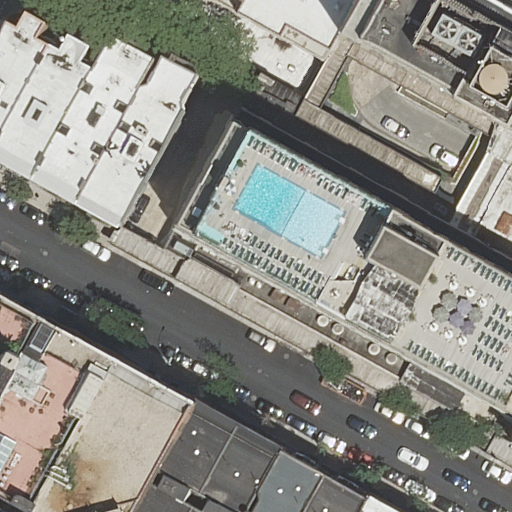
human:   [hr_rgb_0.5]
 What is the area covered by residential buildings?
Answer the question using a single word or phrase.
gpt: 3326m2

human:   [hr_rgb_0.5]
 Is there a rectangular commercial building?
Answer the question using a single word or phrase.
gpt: no

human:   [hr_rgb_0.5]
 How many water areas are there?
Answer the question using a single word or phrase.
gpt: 1

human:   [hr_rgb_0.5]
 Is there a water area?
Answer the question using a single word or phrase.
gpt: yes

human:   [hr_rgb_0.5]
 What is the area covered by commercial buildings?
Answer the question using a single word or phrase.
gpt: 0m2

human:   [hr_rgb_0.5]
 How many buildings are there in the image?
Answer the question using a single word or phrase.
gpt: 10

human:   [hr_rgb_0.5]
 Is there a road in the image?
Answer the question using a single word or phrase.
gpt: yes

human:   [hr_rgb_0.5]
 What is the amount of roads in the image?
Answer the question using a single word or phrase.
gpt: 1

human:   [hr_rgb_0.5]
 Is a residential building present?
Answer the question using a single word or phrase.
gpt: yes

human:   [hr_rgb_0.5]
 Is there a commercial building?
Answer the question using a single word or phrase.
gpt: no

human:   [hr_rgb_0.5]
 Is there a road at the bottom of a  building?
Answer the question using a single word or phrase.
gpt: yes

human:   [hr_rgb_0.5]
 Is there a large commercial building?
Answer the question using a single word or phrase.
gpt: no

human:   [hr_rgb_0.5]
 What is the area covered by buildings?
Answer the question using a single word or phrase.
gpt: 3531m2

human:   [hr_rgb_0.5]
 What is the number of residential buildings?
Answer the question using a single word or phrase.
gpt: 9

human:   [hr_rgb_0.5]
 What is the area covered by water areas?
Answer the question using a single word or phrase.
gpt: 202m2

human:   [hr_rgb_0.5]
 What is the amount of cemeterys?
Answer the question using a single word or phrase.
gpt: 0

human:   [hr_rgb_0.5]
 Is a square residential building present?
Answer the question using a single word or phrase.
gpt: no

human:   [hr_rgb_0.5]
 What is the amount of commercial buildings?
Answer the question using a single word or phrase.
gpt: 0

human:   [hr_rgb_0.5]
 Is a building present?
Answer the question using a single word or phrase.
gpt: yes

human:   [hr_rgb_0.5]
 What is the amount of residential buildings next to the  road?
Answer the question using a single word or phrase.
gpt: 9

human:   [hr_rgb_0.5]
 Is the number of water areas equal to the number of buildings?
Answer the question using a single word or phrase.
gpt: no

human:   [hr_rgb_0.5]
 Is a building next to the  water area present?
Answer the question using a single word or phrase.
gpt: yes

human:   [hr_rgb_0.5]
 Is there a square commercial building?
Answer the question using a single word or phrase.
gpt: no

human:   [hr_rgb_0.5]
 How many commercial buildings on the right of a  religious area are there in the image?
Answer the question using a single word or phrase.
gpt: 0

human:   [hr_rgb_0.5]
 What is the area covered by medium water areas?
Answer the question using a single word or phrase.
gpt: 202m2

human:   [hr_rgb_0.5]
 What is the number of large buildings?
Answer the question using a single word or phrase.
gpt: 2

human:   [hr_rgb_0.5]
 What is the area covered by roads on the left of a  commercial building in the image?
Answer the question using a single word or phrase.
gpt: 0m2

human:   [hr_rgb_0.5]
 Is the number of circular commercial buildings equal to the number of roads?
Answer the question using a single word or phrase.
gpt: no

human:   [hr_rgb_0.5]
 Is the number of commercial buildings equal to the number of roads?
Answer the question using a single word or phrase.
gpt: no

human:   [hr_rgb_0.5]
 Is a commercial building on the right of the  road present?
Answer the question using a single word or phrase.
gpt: no

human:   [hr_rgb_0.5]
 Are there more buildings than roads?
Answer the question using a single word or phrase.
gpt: yes

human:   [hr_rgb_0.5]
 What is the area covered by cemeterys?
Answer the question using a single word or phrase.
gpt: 0m2

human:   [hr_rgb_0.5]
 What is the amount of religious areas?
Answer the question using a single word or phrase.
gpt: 0

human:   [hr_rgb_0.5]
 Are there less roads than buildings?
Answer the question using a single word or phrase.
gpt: yes

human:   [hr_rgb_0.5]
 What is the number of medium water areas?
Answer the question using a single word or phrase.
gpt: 1

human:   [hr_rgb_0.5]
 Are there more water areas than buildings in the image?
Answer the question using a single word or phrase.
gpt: no

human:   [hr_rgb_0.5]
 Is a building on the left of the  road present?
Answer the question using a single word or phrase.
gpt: yes

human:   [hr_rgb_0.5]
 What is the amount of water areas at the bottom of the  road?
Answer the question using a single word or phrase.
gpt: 0

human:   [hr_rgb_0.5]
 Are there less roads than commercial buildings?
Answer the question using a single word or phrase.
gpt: no

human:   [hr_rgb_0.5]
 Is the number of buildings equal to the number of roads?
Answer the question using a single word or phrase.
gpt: no

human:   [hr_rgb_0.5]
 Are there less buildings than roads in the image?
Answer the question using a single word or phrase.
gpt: no

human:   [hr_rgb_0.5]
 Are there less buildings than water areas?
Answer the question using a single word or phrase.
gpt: no

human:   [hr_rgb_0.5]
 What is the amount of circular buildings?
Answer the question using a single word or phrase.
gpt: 0

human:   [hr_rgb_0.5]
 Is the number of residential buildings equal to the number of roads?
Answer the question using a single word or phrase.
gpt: no

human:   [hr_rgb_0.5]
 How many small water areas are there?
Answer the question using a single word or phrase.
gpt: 0

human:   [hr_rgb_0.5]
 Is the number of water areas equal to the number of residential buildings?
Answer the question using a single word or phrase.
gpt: no

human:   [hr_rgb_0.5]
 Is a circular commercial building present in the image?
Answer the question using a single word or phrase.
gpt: no

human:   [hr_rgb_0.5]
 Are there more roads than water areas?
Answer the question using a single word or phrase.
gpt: no

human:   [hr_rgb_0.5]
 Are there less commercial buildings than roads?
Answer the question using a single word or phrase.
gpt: yes

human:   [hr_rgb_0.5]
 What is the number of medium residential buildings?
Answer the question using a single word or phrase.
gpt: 6

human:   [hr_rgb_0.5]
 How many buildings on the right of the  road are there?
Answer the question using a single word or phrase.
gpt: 2

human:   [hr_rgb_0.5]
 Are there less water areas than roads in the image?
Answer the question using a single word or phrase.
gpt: no

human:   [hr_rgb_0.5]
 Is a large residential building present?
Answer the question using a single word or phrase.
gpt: yes

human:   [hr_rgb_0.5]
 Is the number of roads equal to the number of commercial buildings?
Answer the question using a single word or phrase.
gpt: no

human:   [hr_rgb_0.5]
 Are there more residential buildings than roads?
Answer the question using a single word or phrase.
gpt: yes

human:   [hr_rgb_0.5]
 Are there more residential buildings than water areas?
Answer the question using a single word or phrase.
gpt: yes

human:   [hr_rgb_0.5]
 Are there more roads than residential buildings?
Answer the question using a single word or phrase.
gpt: no

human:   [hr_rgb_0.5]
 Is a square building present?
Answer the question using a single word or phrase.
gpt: no

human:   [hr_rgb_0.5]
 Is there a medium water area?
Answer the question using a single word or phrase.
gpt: yes

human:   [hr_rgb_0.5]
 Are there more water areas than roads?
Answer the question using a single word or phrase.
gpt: no

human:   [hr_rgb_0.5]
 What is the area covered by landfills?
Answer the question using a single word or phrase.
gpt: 0m2

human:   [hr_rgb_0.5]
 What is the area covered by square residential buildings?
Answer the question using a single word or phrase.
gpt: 0m2

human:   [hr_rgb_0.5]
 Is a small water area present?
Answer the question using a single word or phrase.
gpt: no

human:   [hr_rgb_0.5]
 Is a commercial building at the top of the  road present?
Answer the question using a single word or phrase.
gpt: no